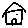
Label: house